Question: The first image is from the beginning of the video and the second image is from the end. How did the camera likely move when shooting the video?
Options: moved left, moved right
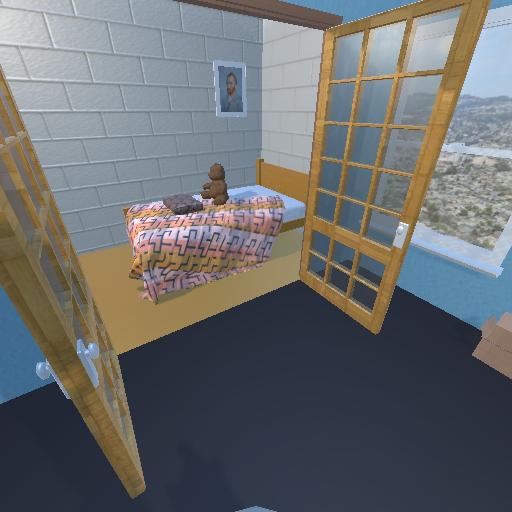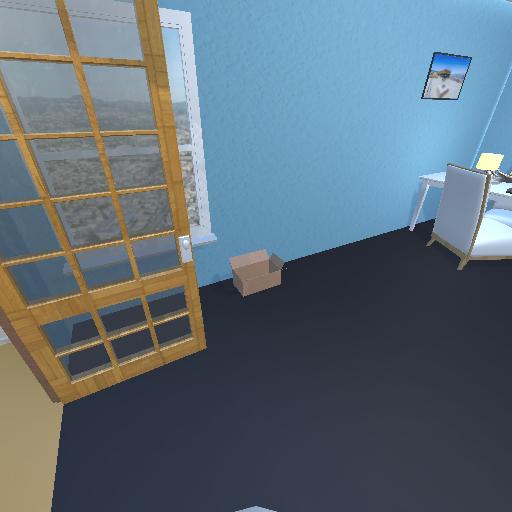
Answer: moved left